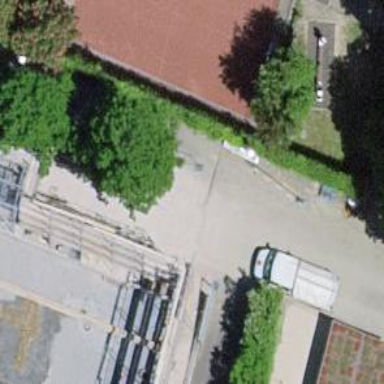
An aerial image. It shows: Bollard barrier.